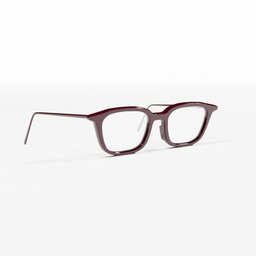
Label: decoration